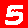
Digit: 5